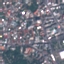
Land use / land cover: Residential